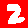
Digit: 2